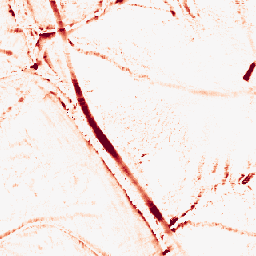
Category: morphological
Decomposition family: morphological_ellipse
Decomposition parameters: operation: opening
width: 10
height: 10
Upsampling method: nearest
Upsampling parameters: scale: 8
Upsampling scale: 8